Aerial crown-view tile of a tropical tree (Barro Colorado Island, Panama), acquired 20240611:
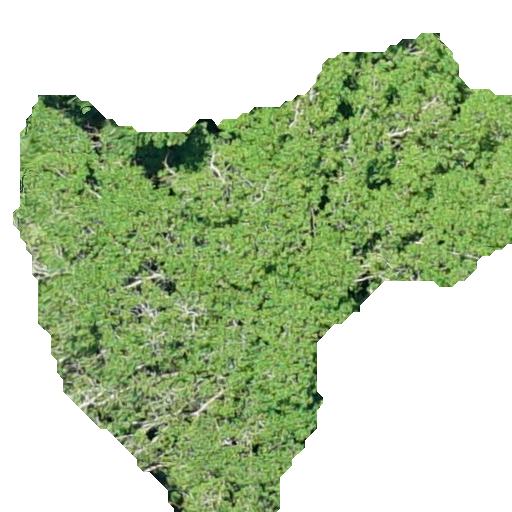
Species: Hura crepitans
GBIF accepted scientific name: Hura crepitans
Crown area: 232.969 m²